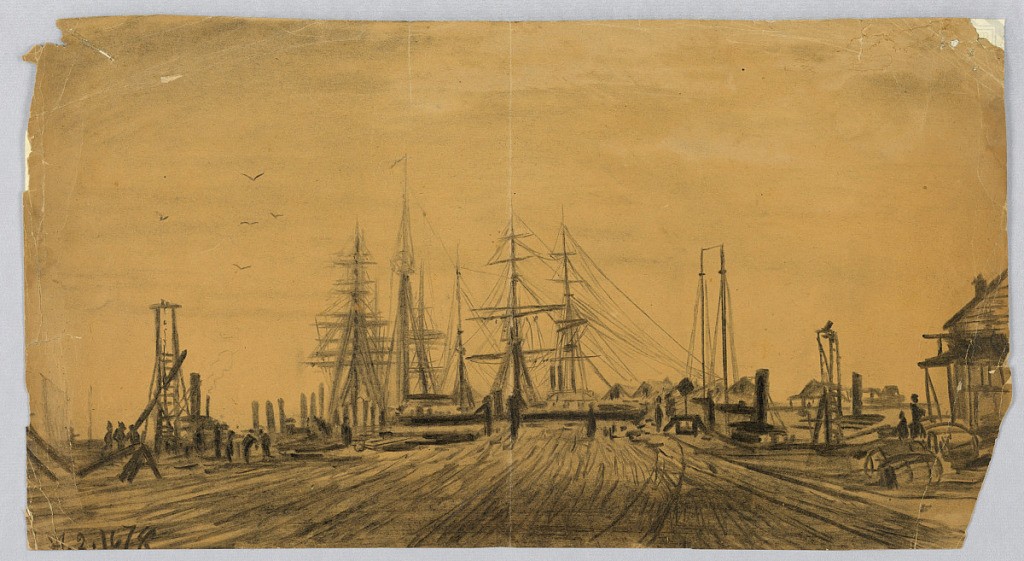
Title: Shipyard and Pier
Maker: James Henry Moser, Canadian, 1854–1913
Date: February 16, 1878
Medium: Black crayon on brown paper
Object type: Drawing
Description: View looking down the pier out to sea. Building at right, with barrels, figures, and ship's masts beyond.